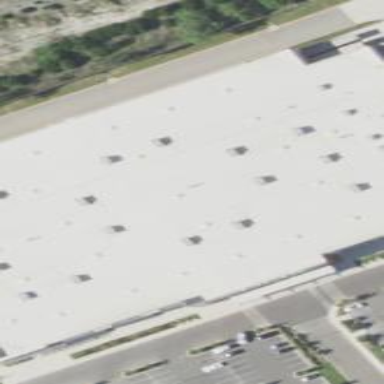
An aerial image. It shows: Retail building that houses furniture shop.